Question: I've always wanted to create custom components in Java, or customize existing ones, but my searches never resulted in anything useful. So I decided to ask the StackOverflow community:
And when I mean customizing, I'm not talking about changing colors, fonts etc. I mean customize them. Here are two mockup example components:

I started this question mainly to find how to create the above two custom components. But then I realized that there isn't a general question about hacking swing components. So I thought it would be better to have a list of resources.
In case you are wondering how do the two components in the mockup work, here it is:
A customized JScrollPane that has two Scrollbars for each orientation. Each scrollbar can act differently. For example, the outer ones scroll normally and the inner ones move the view in a more <URL>, but that was just code.
The second one is a custom JComboBox which, when the popup list is expanded, has a JComponent at the end. This can be anything, from a simple JLabel with an icon, to a JButton that manipulates the list in a way.
But this question isn't about those specific components. It's about .
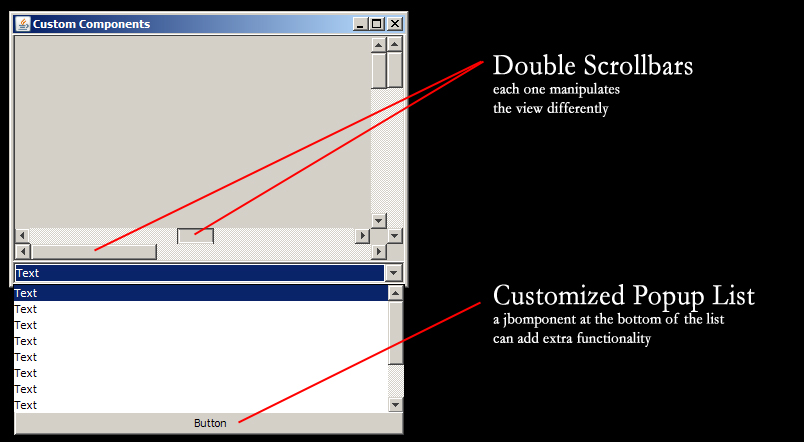
Answer: This article, <URL> should be really helpful. It covers replicating a Windows slider control that has both discrete steps and a continuous range.